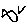
Label: fish